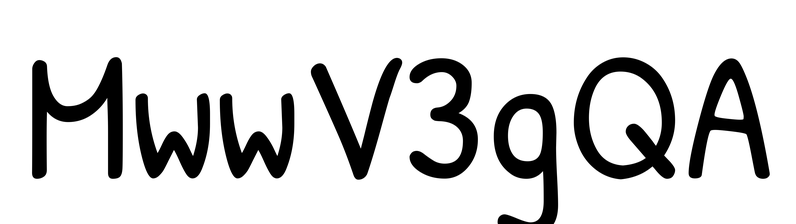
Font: PatrickHand-Regular